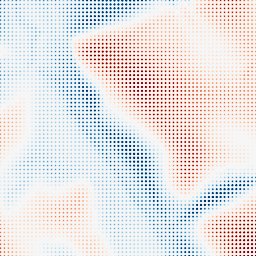
Category: multiscale
Decomposition family: dog_multiscale
Decomposition parameters: sigma_ratio: 2
n_scales: 4
base_sigma: 2
Upsampling method: sinc_blackman
Upsampling parameters: scale: 8
kernel_size: 4
Upsampling scale: 8